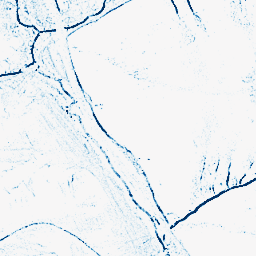
Category: morphological
Decomposition family: morphological_square
Decomposition parameters: operation: closing
size: 3
Upsampling method: cubic_mitchell
Upsampling parameters: scale: 2
Upsampling scale: 2